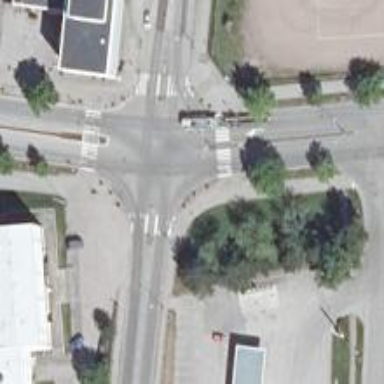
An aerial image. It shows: Marked crossing with pedestrian island.